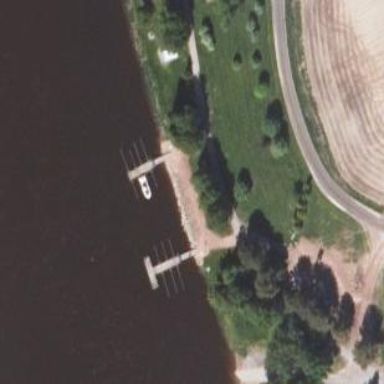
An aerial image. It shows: Man-made pier.